Question: I try to build the simple "cameraIntet" and load the full size image from that camera to imageview, i build the same code like the example from the documentation (at full size image documentation)
<URL>
And this js my onActivityResult code
'''
Override fun onActivityResult(...){
Super.onActivityResults(...)
If(requestCode == 1){
val bitmap = BitmapFactory.decodeFile(currentPhotoPath)
Img_imageview.setImageBitmap(bitmap)
}
}
'''
And when i run the code and then take the picture, imageview just blank and not showing the picture,
So, how to show the full size image to imageview?

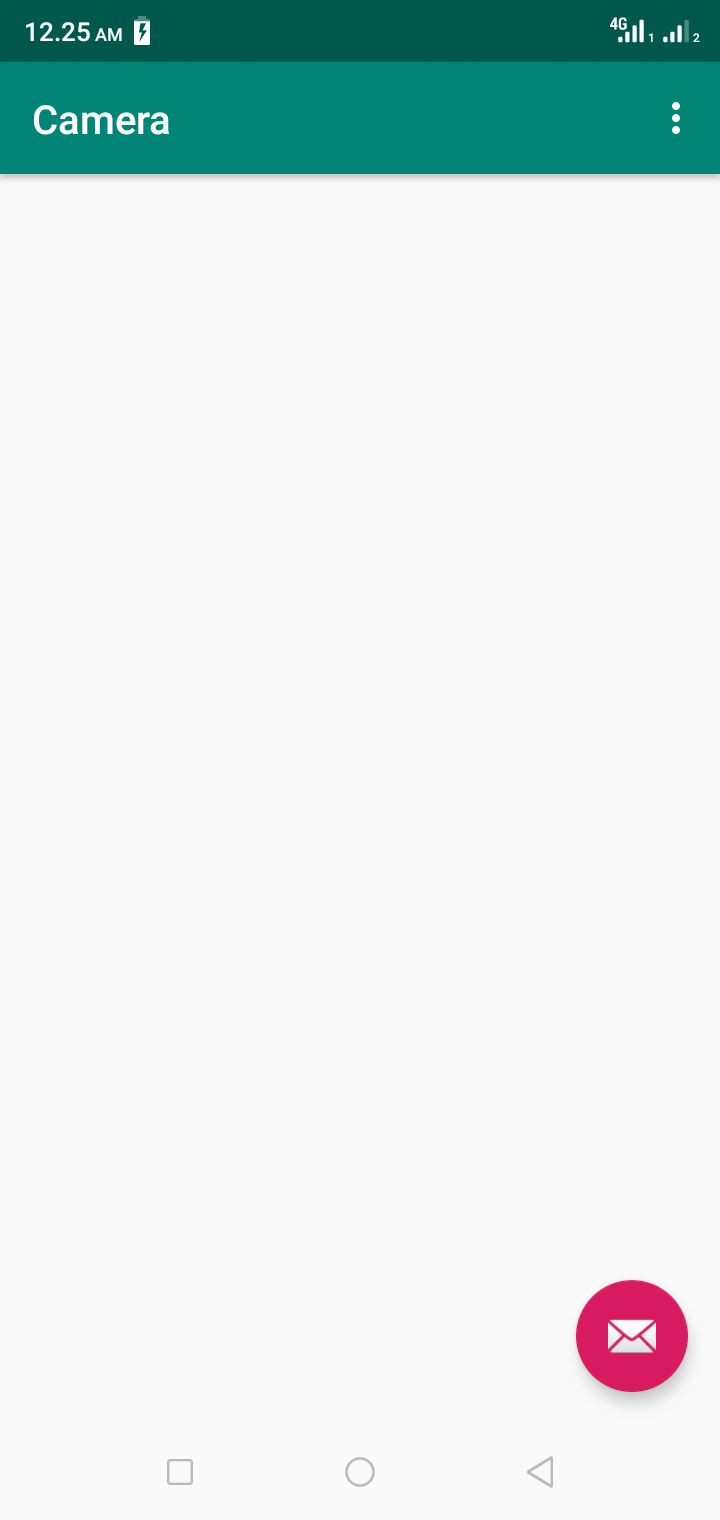
Answer: You maybe want to try <URL>
It can handle very large images.